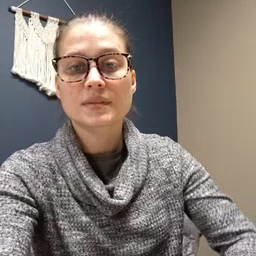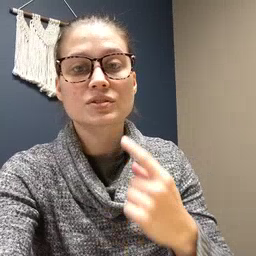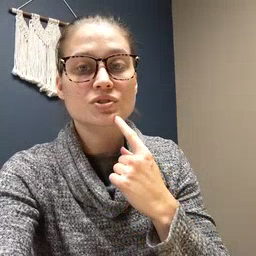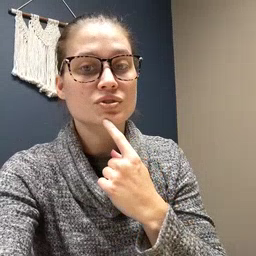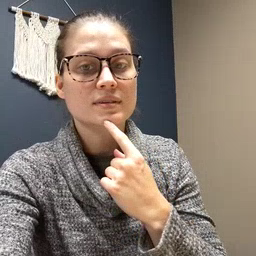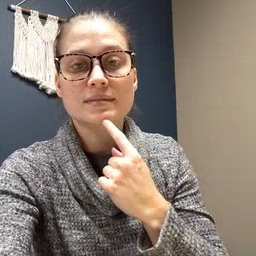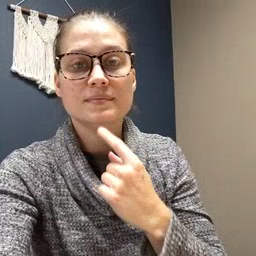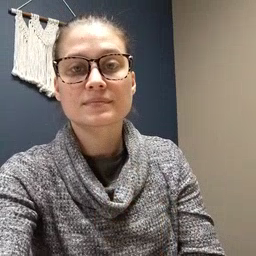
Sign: chin